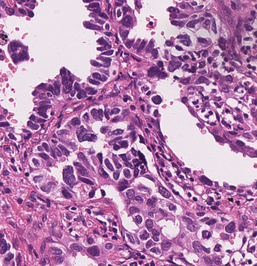
Tumor epithelial tissue: yes
Tumor-associated stroma tissue: yes
Normal tissue: no